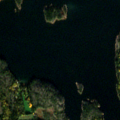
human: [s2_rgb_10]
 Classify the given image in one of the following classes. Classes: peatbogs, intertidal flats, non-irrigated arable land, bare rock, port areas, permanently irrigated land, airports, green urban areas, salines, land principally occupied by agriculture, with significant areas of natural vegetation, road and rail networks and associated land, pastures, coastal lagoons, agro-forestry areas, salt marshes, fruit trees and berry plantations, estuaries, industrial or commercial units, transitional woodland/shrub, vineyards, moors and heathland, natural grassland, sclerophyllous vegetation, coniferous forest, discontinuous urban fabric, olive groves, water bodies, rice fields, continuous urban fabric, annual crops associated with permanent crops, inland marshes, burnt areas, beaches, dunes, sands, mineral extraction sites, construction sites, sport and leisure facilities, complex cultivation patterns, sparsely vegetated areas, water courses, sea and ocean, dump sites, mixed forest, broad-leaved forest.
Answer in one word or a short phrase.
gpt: mixed forest, sea and ocean